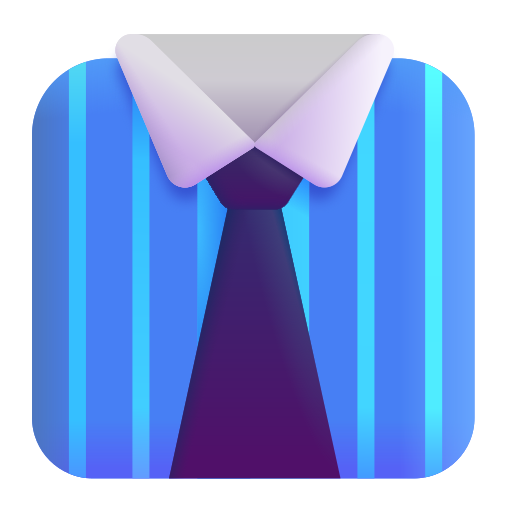
necktie color